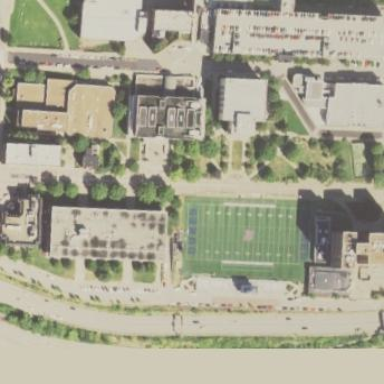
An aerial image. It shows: University.